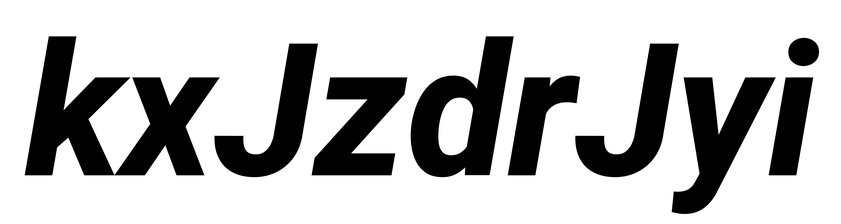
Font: Roboto-Italic_ExtraBold_Italic